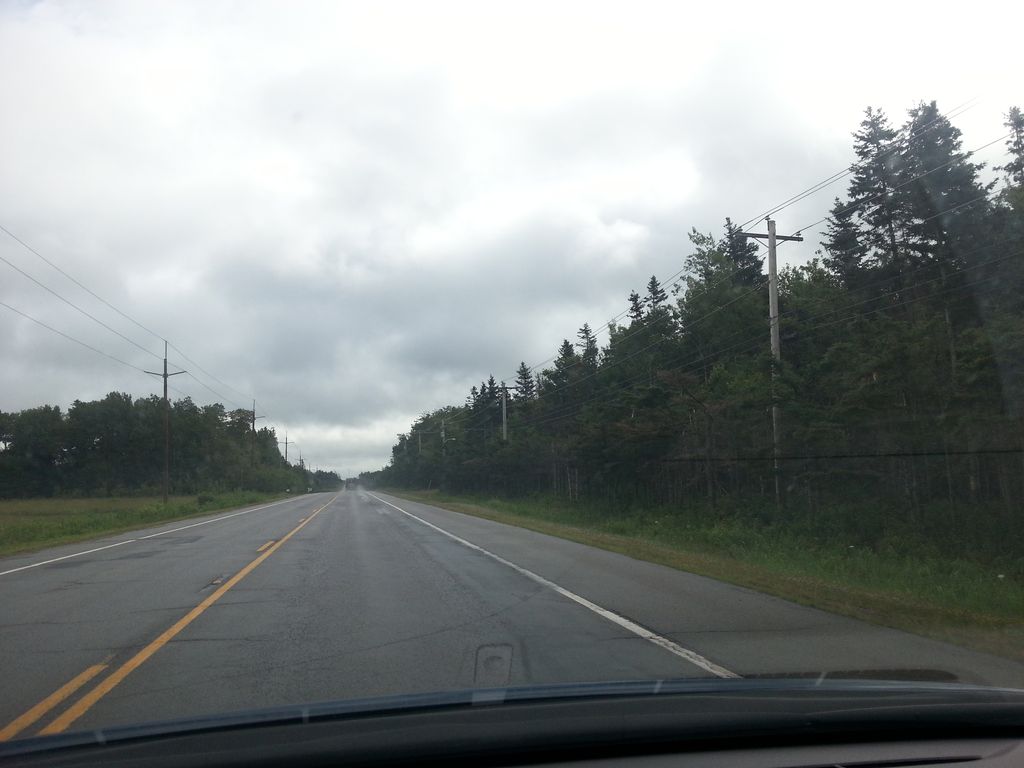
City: charlottetown